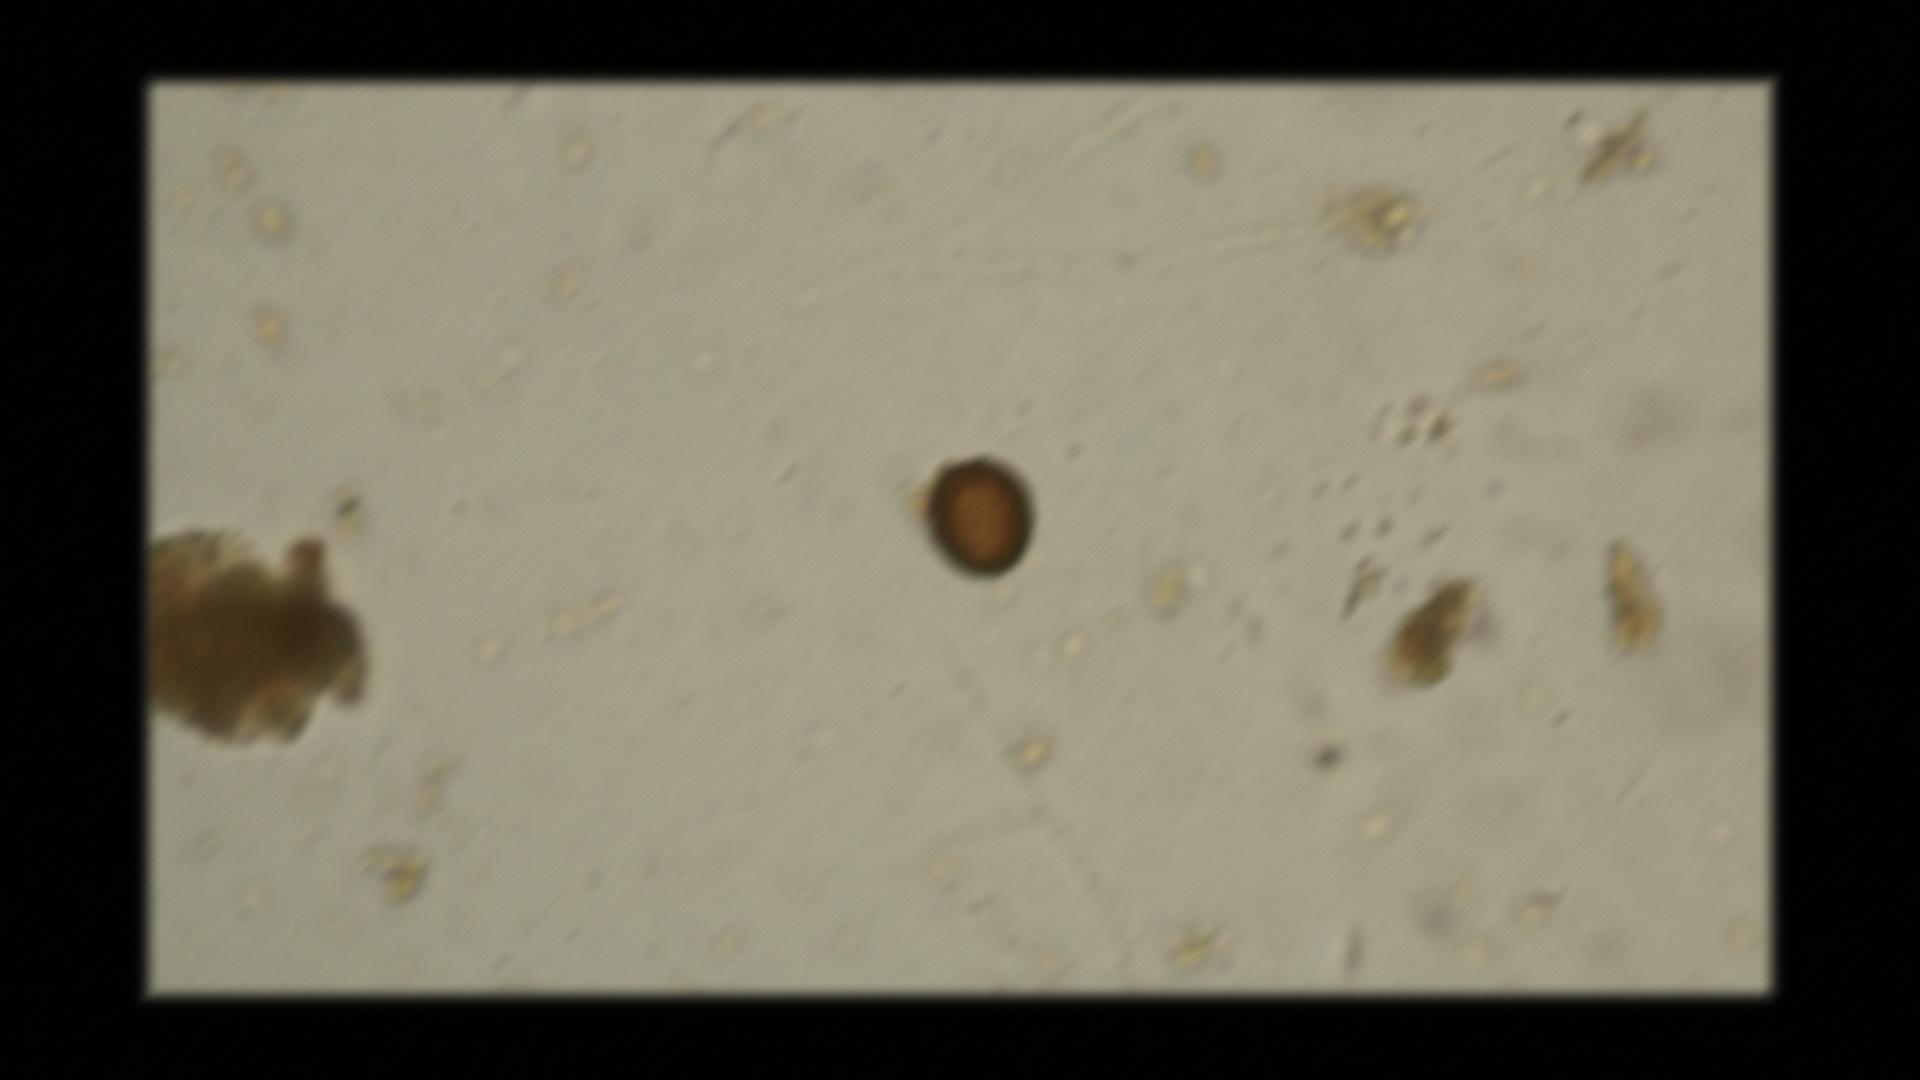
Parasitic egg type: Taenia spp. egg